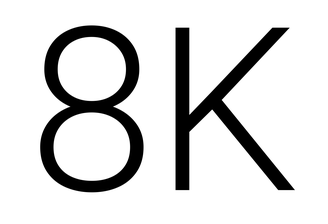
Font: Roboto_Light